Question: Is there any way to customize first letter in 'UITextView', change , and ?
Look at screenshot below:

Is there pure Objective-C implementation?
Sure, better if it would support .
Thank you
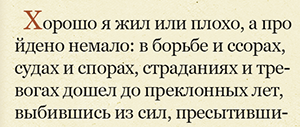
Answer: In iOS 6 you can use a simple 'NSAttributedString', assigning 'attributedText'.
The 'NSAttributedString' allows you to specify a dictionary of properties for a range of characters.
> Sure, better if it would support iOS4 and later.
The quick and easy way going back that far is to use a 'UIWebView', which is capable of presenting PDF, HTML, RTF, RTFD, etc.